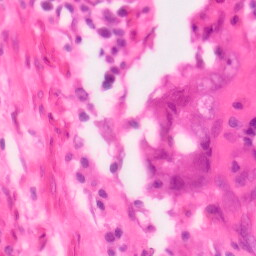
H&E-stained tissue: Colon